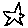
Label: star